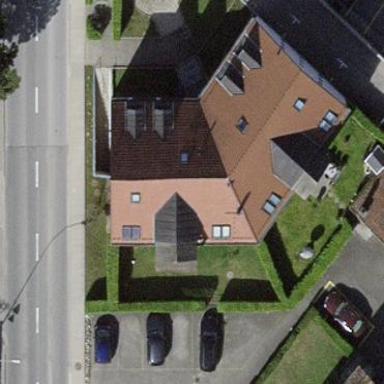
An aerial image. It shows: Image showing building with apartments.